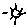
Label: sun